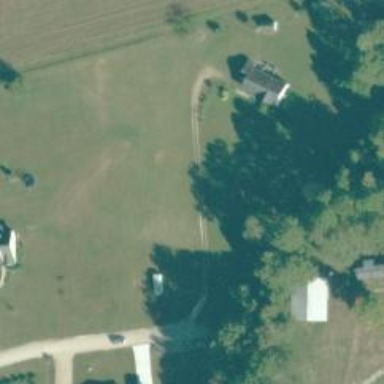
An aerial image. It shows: Driveway leading to service road.